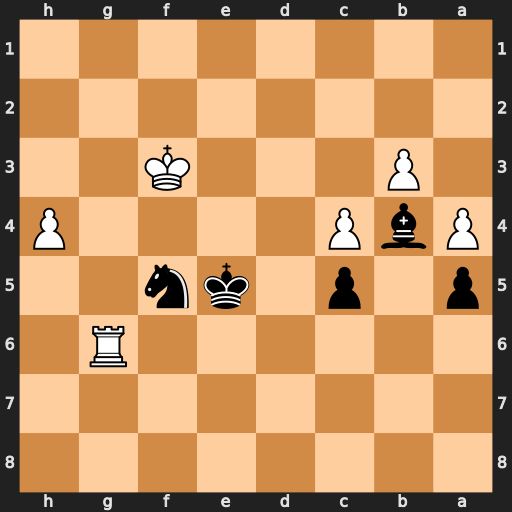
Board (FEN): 8/8/6R1/p1p1kn2/PbP4P/1P3K2/8/8
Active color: b
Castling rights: -
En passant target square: -
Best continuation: Nxh4+ Ke2 Nxg6